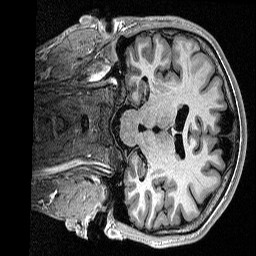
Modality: T1w
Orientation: coronal
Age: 22
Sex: male
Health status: healthy
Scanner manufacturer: siemens
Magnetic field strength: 1.5 T
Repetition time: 2.73 s
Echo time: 0.00357 s